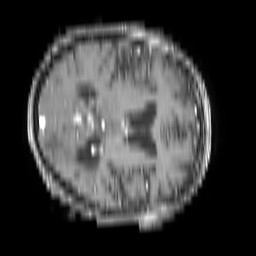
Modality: T1w
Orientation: axial
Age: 61
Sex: female
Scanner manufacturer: philips
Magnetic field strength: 1.5 T
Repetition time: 0.1844 s
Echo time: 0.001855 s